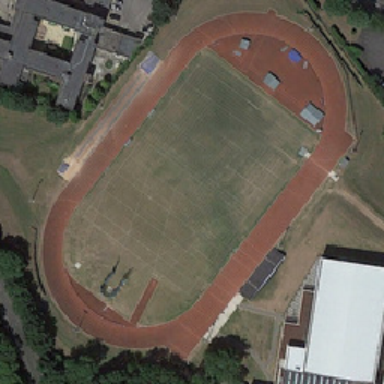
Some sports grounds are surrounded by many buildings .